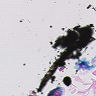
Metastatic tissue present: no